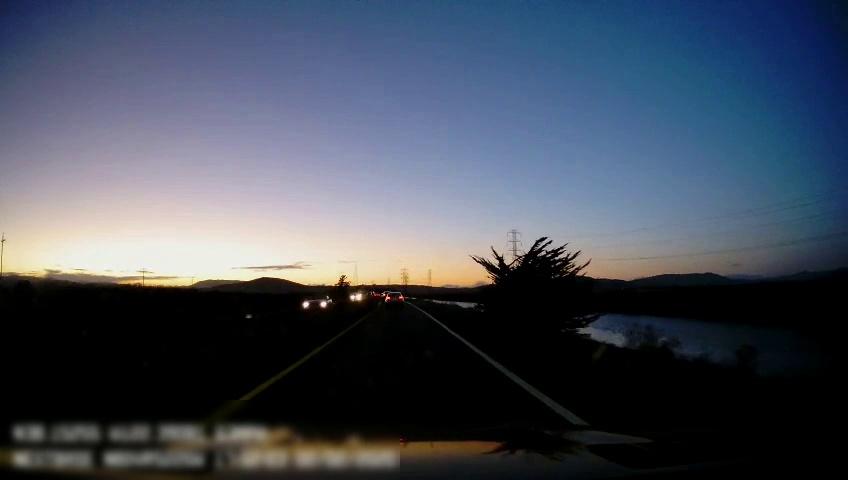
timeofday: Dusk/Dawn/Twilight
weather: Sunny
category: Drivable Space
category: Vehicles | Car
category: Vehicles | Car
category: Vehicles | Car
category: Lanes | Current Lane
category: Lanes | Current Lane